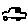
Label: car